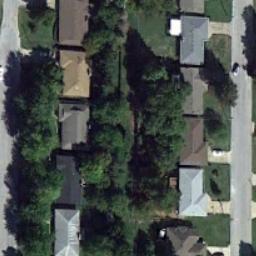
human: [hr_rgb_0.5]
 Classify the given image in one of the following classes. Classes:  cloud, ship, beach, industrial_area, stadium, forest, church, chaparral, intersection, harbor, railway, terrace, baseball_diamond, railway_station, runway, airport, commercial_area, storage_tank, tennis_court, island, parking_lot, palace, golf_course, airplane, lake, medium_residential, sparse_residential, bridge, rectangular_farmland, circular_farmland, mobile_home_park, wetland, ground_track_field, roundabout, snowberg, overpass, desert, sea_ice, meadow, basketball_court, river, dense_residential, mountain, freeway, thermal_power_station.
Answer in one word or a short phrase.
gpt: medium_residential